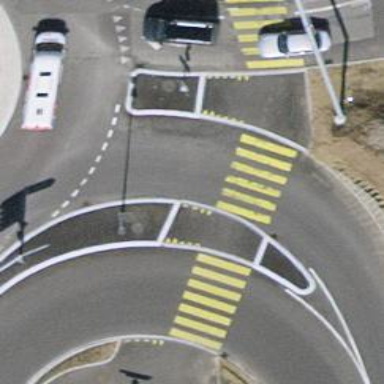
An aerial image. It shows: Cycleway with asphalt surface and crossing for both cyclists and pedestrians.